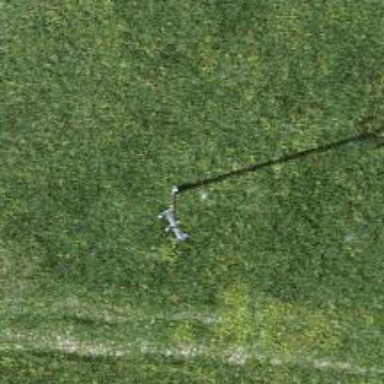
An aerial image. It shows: Utility pole used for power distribution.